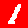
Digit: 1